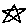
Label: star